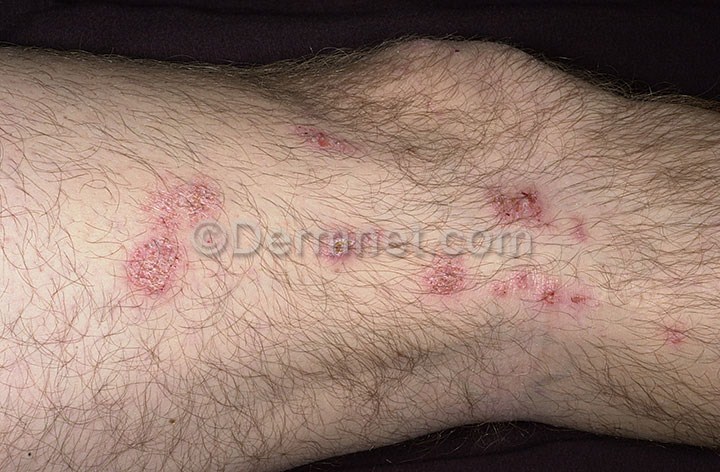
Disease: Eczema Photos